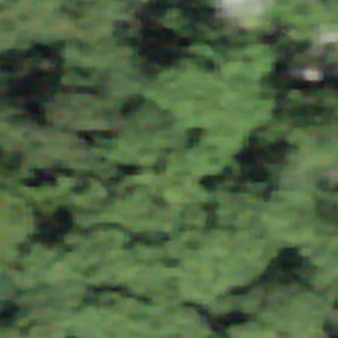
Label: other